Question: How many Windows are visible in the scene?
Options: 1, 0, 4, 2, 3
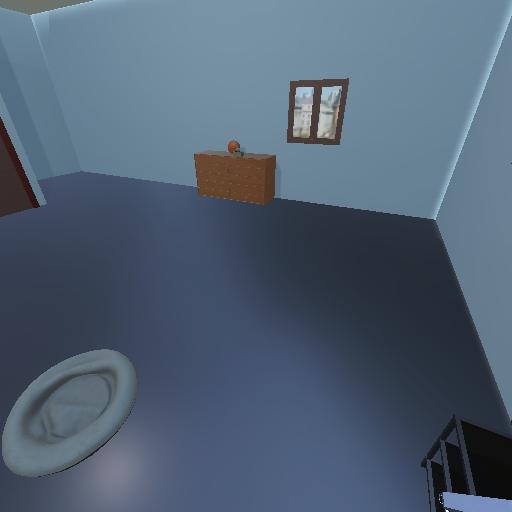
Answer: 1